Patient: sex M, age 48
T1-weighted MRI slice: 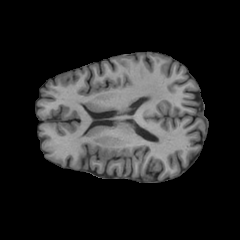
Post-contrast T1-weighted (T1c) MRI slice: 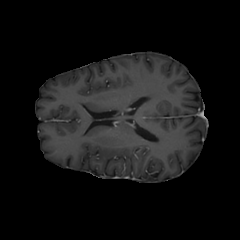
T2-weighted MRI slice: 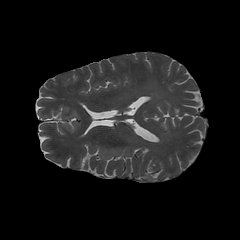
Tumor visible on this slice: yes
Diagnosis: Glioblastoma, IDH-wildtype
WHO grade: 4